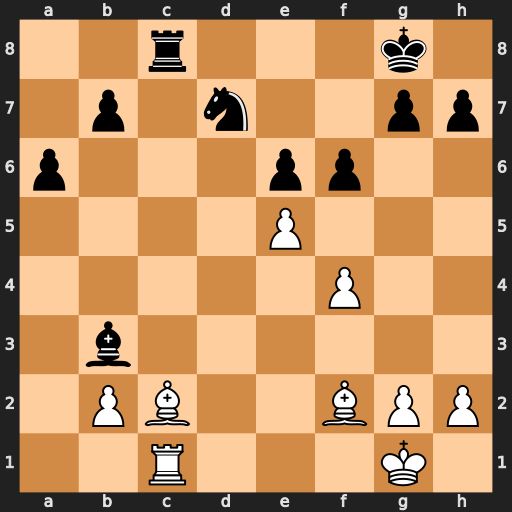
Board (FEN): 2r3k1/1p1n2pp/p3pp2/4P3/5P2/1b6/1PB2BPP/2R3K1
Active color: w
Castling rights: -
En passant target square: -
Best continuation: Bxh7+ Kxh7 Rxc8